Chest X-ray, PA view. Patient: 70 years old, sex F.
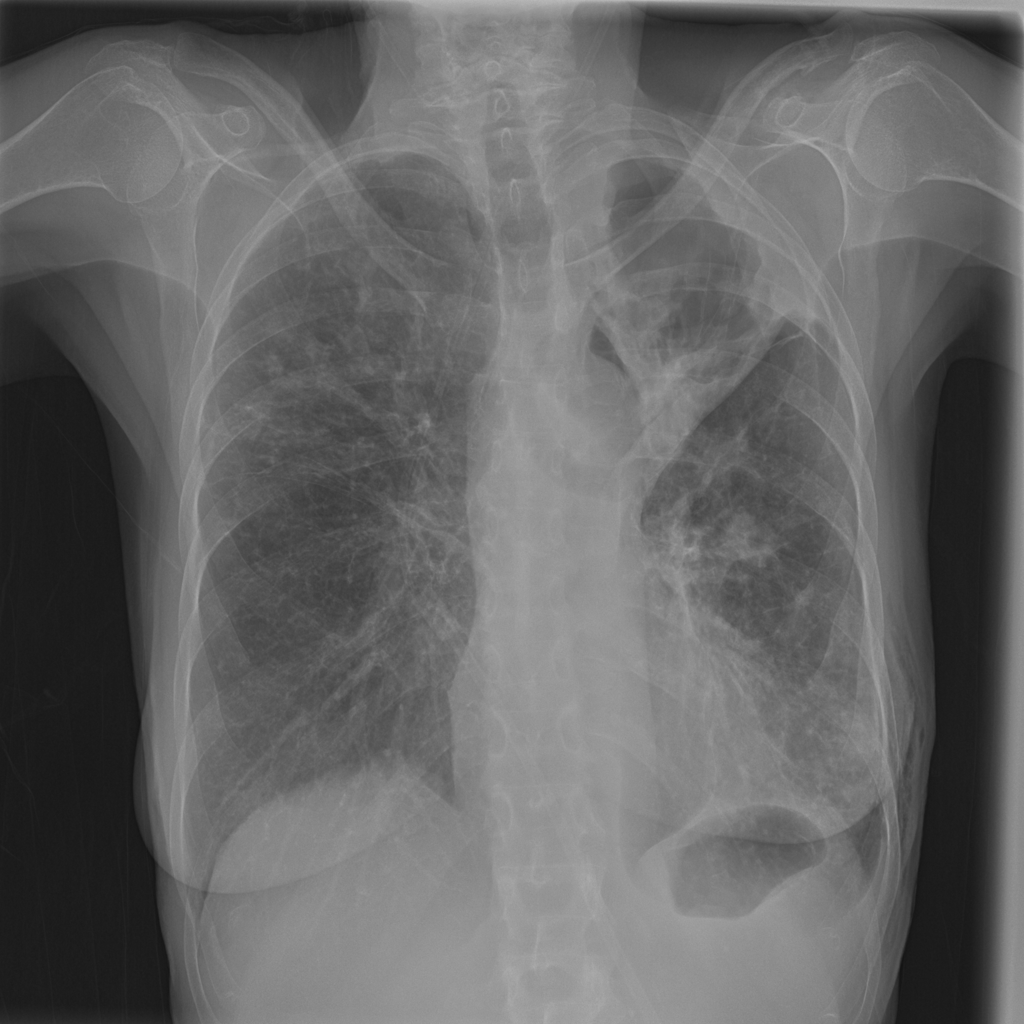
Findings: No Finding